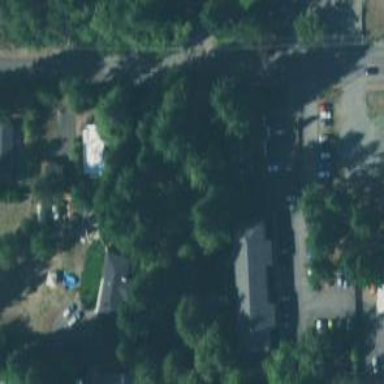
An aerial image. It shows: Healthcare clinic.